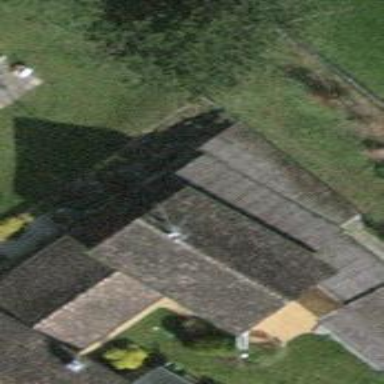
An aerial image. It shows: Simple house.